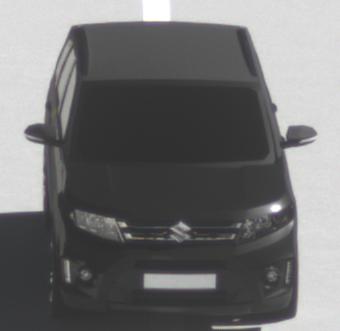
Make: Suzuki
Model: Vitara 1.6
Detailed model: Vitara (LY)
Model produced from: 2015/04
Model produced until: 2018/08
Doors: 5
Color: black
Road condition: dry road
Daytime: morning or afternoon
Contrast: high contrast